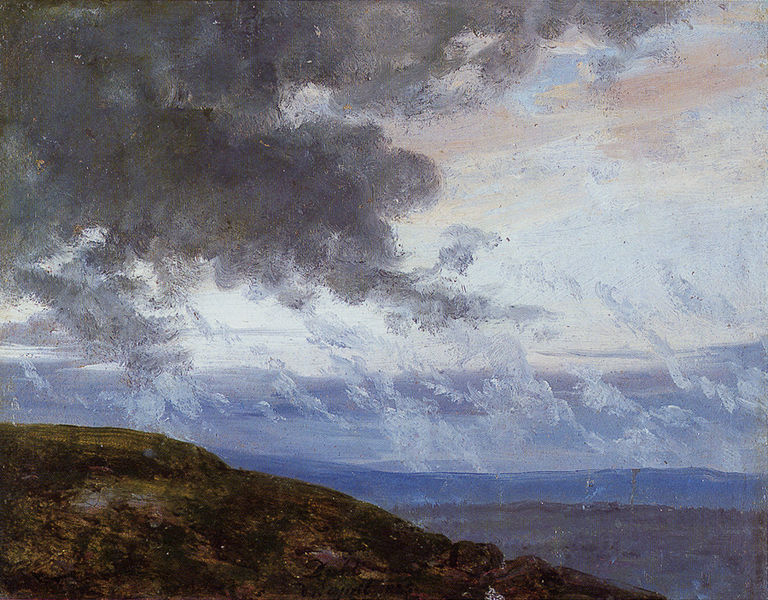
Titel: Gewitterluft
Künstler: Johan Christian Clausen Dahl
Standort: Oslo
Institution: Nasjonalgalleriet
Schlagwörter: berg, blau, dunkel, gewitter, himmel, meer, schatten, wasser, weiß, wolken, grün, landschaft, ocker, see, abend, braun, grau, hell, hintergrund, licht, schwarz, ausblick, gras, rasen, rose, schleier, wiese, wolke, beige, hochformat, weit, öl, erde, ferne, horizont, hügel, morgen, natur, weite, wind, flach, sonne, land, rosa, tal, wald, anhöhe, fliegen, hellblau, küste, strand, düster, steinig, berge, berghang, fels, gebirge, gipfel, hang, leere, bergkette, schichten, violett, hügellandschaft, böschung, dampf, flattern, naturgewalt, sturm, unwetter, wetter, dick, duktus, finster, gris, stimmung, ölfarbe, bucht, leuchten, regen, ödnis, felsig, tupfer, reduktion, lachs, expressiv, friedrich, schlieren, farbtupfer, paysage, gebirgskette, bewaldet, grat, gewitterstimmung, tosen, bleu, himmer, nuage, touche, constable, moderne, abstraction, bergkuppel, cloud study, schlirren, begrünt, winsamkeit, applat, couches, matérialité